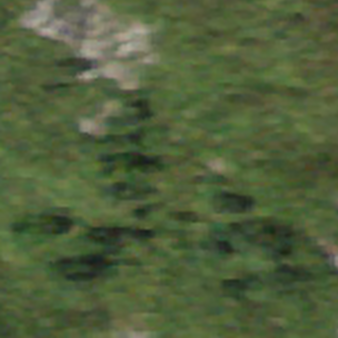
Label: other